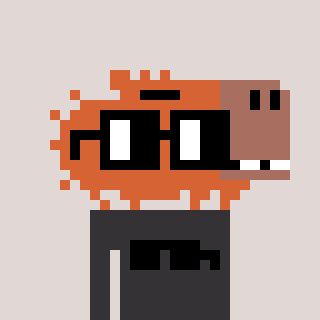
a pixel art character with square black glasses, a capybara-shaped head and a grayscale-colored body on a warm background